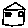
Label: house